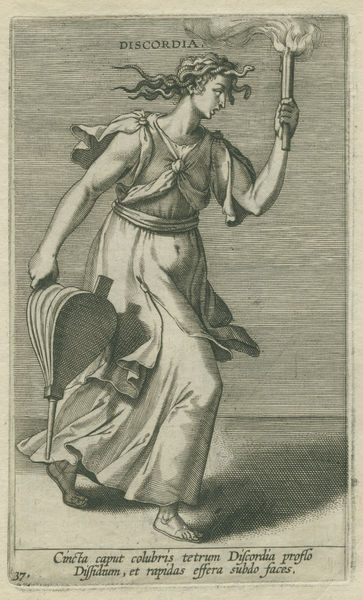
Titel: Discordia (Tweedracht)
Künstler: Philips Galle
Standort: Amsterdam
Institution: Rijksmuseum
Schlagwörter: frau, kleid, falten, gewand, haare, locken, schrift, grafik, druck, schraffur, stich, allegorie, fackel, laufend, latein, blasebalg, rennend, discordia